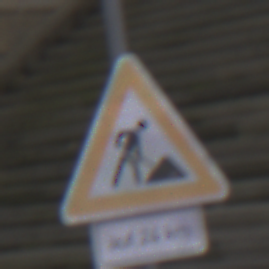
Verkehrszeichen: Arbeitsstelle
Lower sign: LaengeEinerStrecke6
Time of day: Midday
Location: Outdoor (Urban)
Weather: Overcast
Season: NotSpecified
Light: Natural